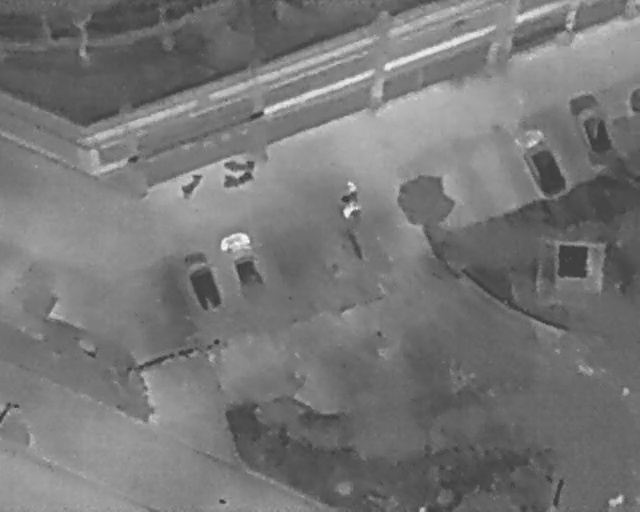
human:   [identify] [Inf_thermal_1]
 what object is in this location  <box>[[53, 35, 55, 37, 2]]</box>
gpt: <ref>1 small person at the center</ref>

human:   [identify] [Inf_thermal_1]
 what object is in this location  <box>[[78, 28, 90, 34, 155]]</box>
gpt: <ref>1 medium car at the right</ref>

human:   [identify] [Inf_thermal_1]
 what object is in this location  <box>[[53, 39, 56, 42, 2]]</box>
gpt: <ref>1 medium person at the center</ref>